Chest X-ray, AP view. Patient: 12 years old, sex M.
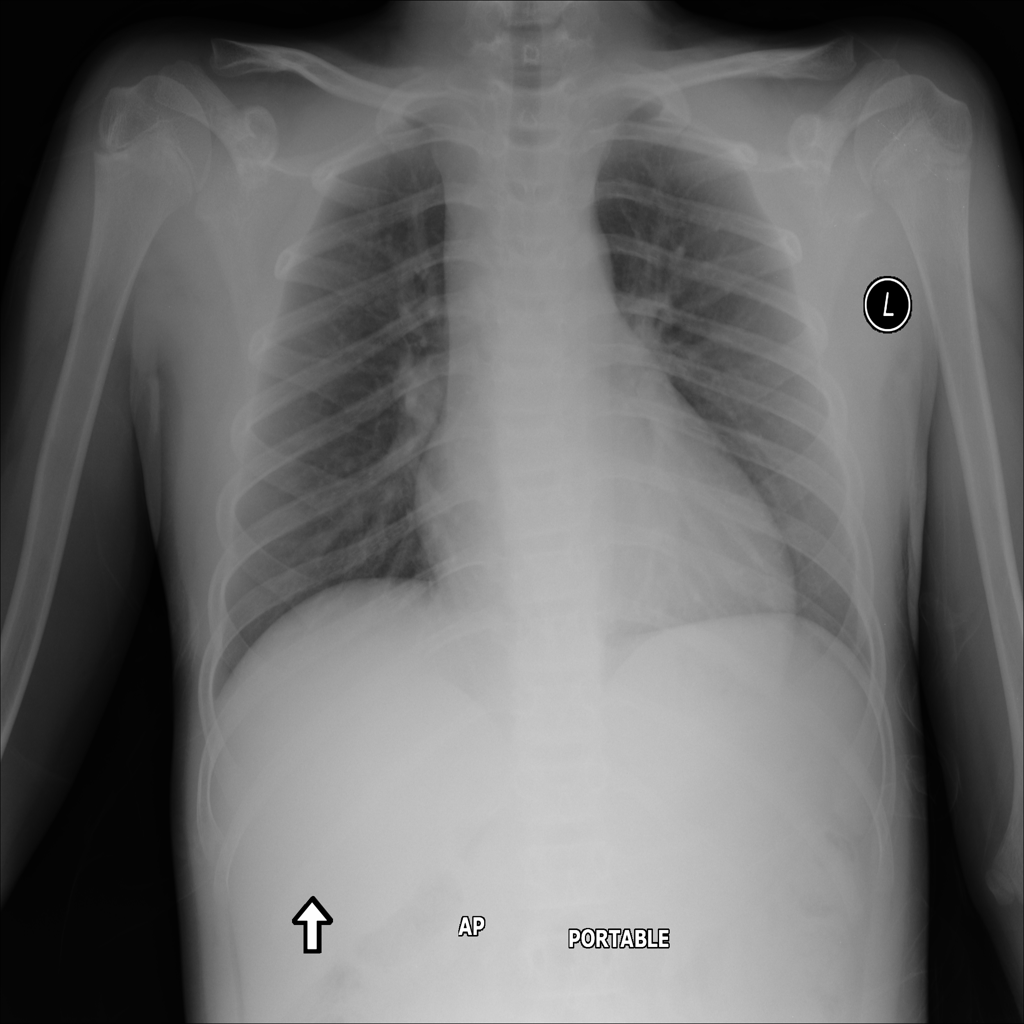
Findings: No Finding